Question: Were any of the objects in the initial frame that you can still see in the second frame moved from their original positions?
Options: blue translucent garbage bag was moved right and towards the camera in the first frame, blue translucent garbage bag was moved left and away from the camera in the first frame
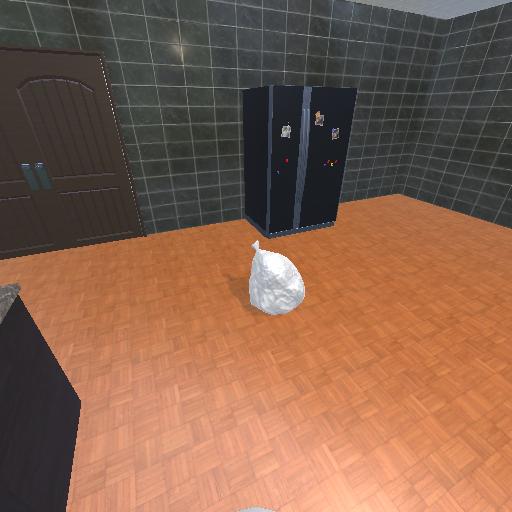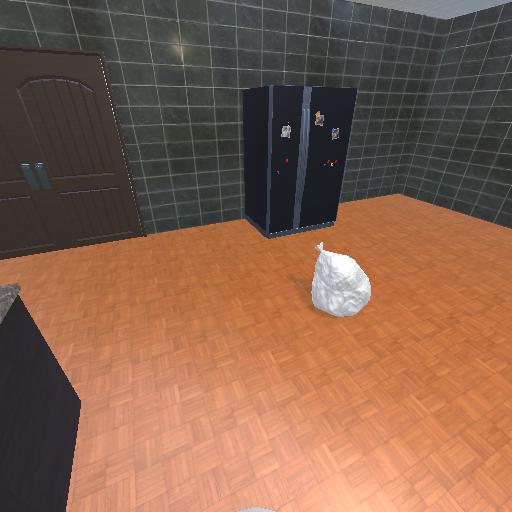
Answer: blue translucent garbage bag was moved right and towards the camera in the first frame